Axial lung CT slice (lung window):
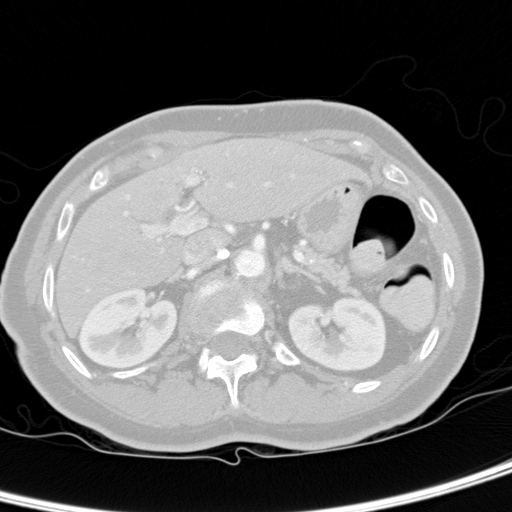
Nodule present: no